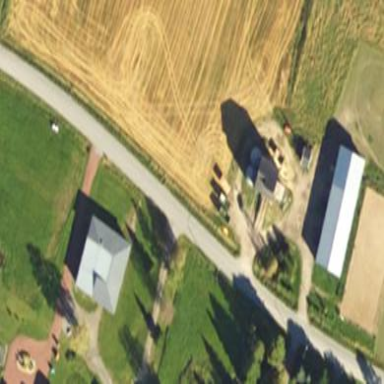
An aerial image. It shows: Farmyard area.